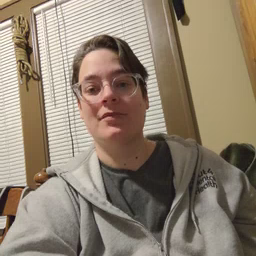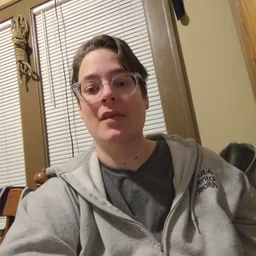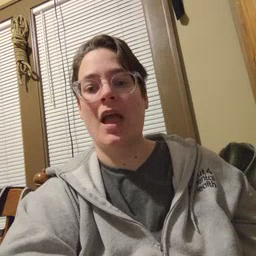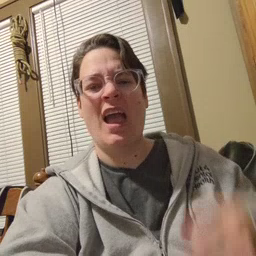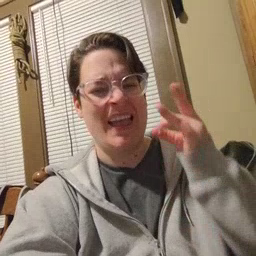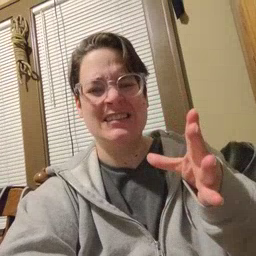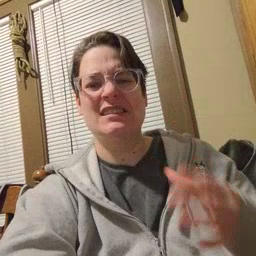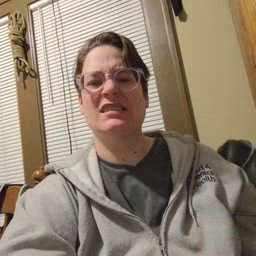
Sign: hate